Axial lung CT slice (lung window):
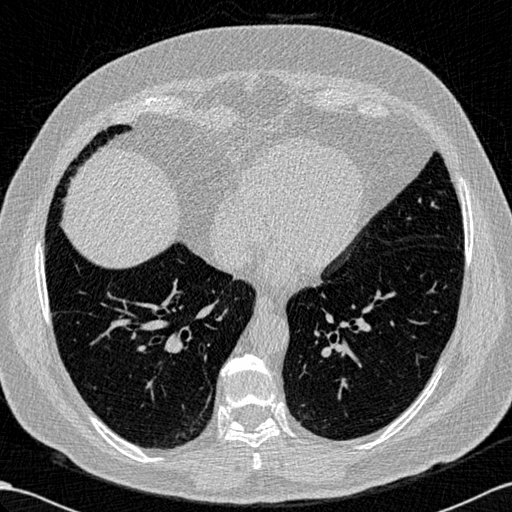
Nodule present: no